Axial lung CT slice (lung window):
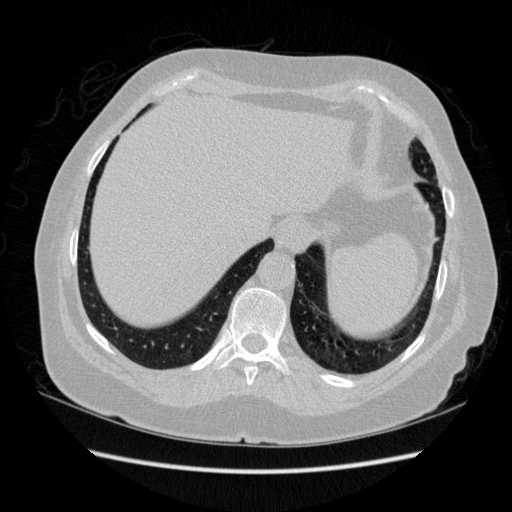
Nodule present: no